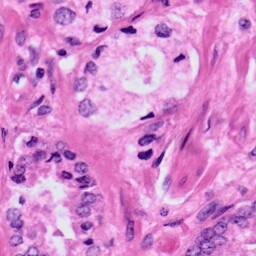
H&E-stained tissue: Prostate